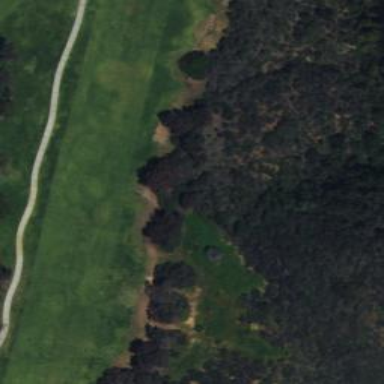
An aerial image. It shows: Grassy area designated as golf fairway.